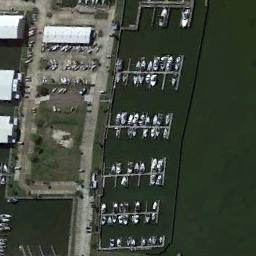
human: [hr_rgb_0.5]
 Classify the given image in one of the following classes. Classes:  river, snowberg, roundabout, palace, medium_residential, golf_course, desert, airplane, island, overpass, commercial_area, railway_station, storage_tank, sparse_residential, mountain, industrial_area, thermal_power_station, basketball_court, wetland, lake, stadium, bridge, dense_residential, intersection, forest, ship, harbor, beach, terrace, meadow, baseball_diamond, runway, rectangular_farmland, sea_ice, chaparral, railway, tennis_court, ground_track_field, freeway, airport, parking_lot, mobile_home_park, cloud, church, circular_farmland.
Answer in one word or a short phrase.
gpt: harbor